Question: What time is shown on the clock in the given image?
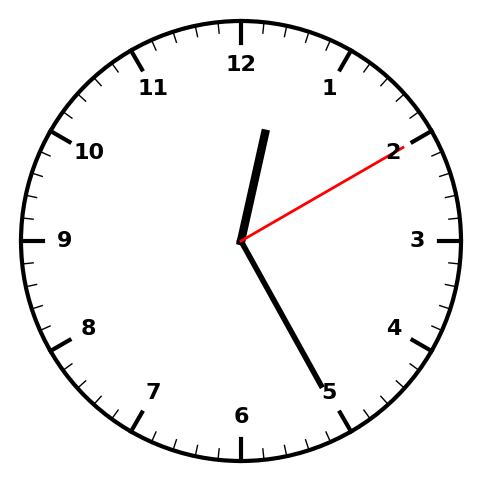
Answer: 12:25:10